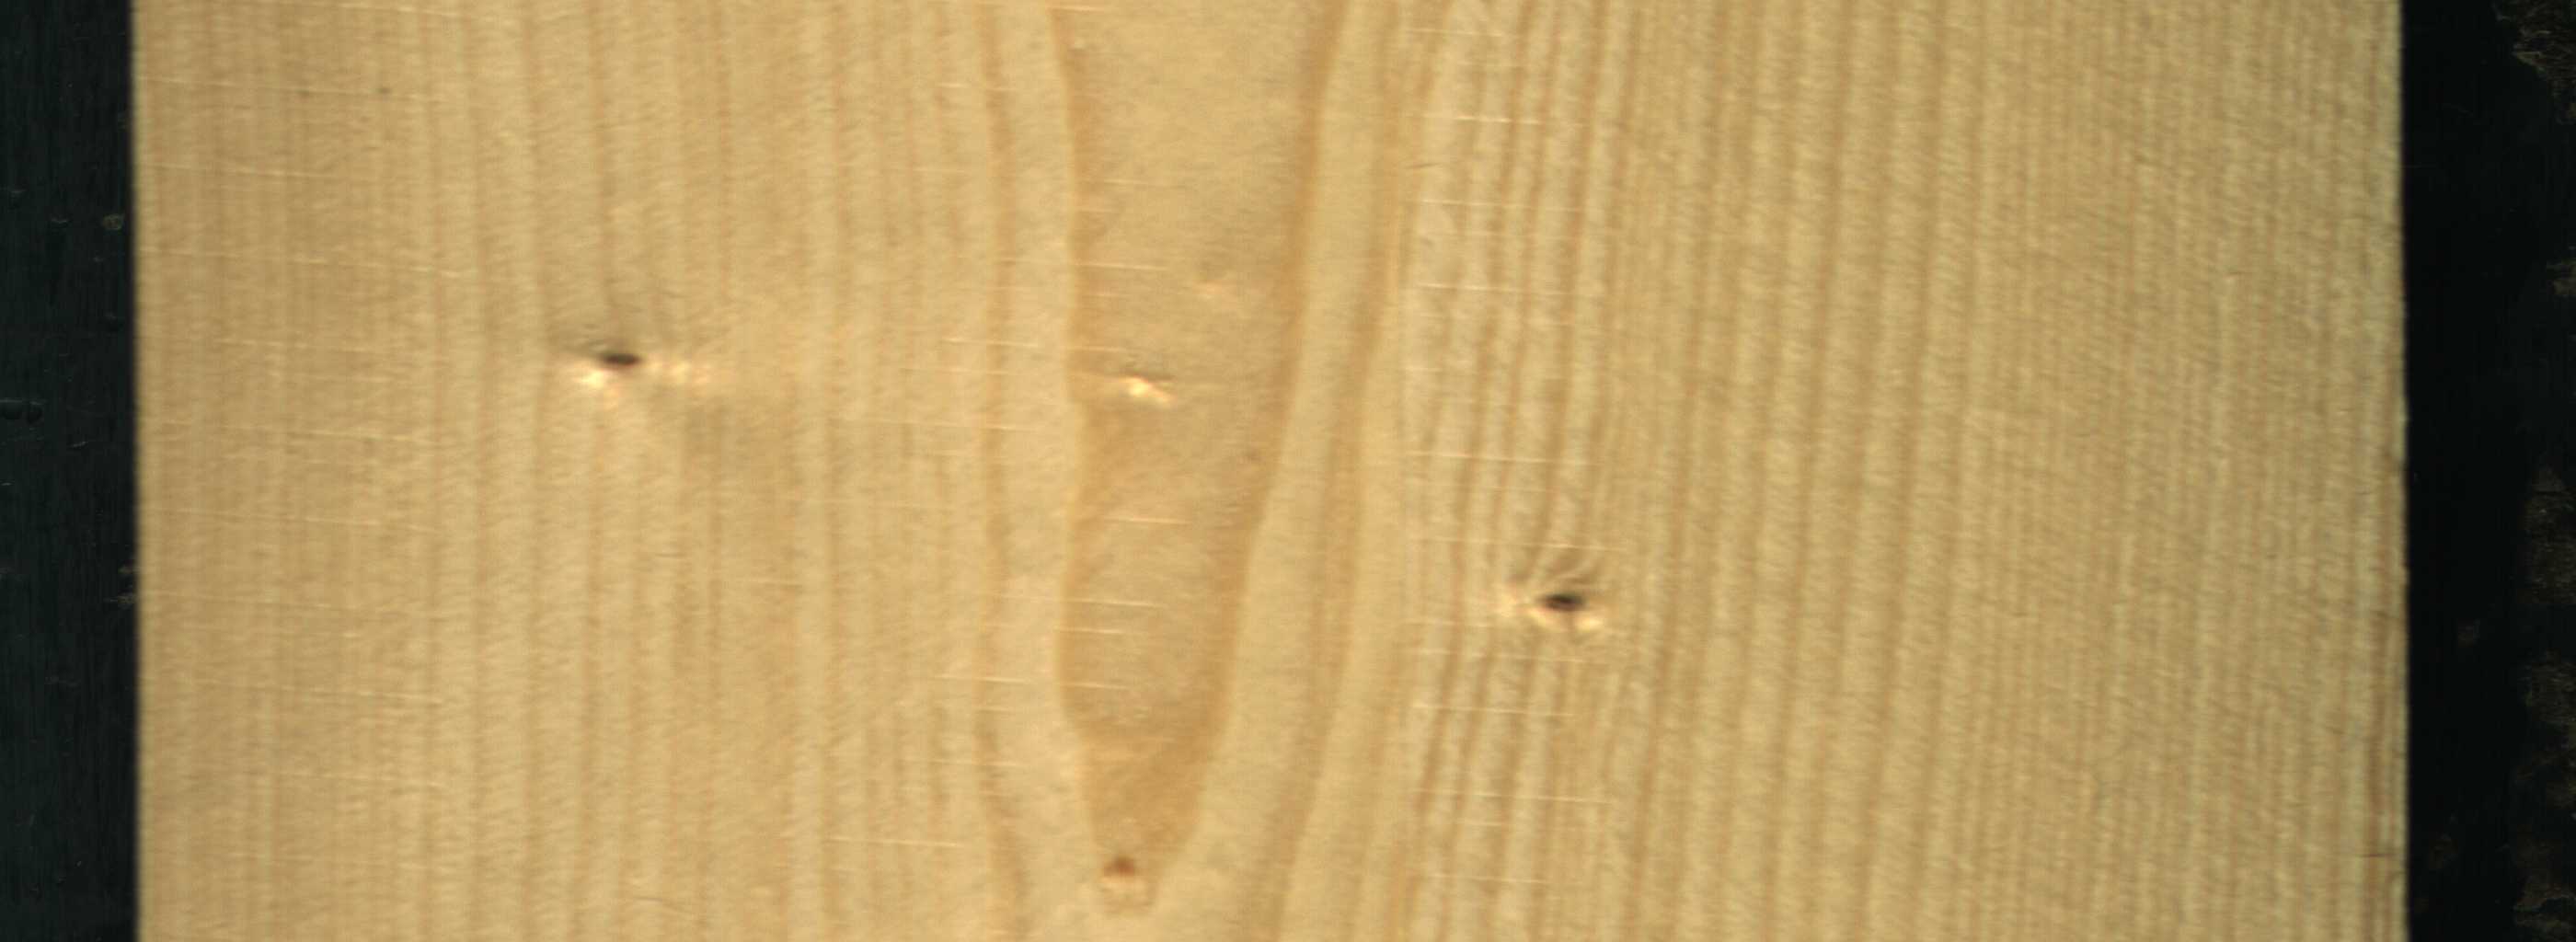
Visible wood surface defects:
Live_Knot
Live_Knot